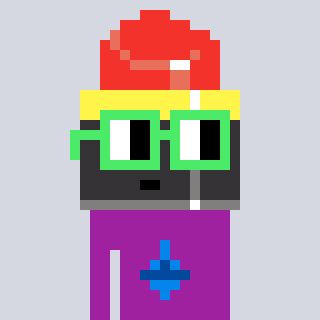
a pixel art character with square light green glasses, a lipstick-shaped head and a magenta-colored body on a cool background